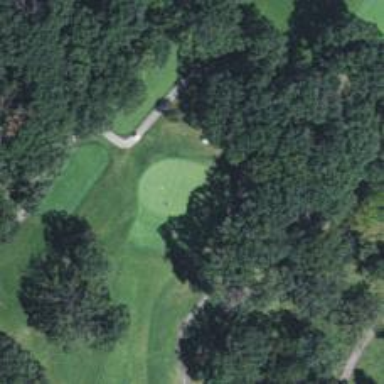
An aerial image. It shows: View of golf hole.